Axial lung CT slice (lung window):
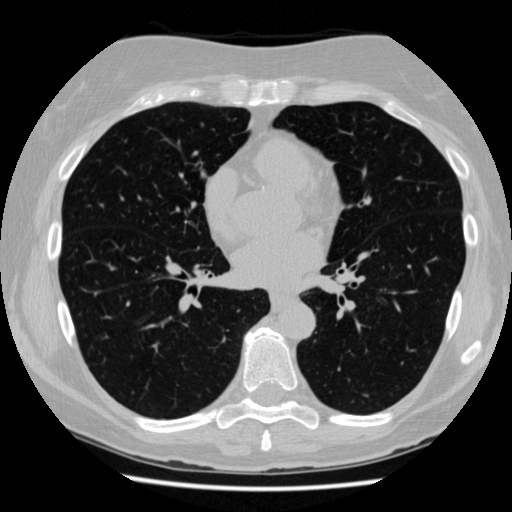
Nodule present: no